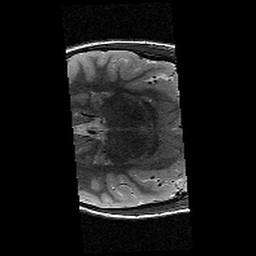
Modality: T2w
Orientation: axial
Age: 10
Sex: male
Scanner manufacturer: siemens
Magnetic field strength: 3 T
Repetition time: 9.23 s
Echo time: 0.067 s